Question: I am attempting to use an example dataTables table in my application but am met with an exception when using the standard '<URL>' initialiser.
- - -
Here is a screenshot of my js in the Chrome Developer Tools:

Note: Grid.js is being displayed and Site.js only controlling changes to the _Layout page to format the navigation bar.
To load the jquery and dataTables js files I am using bundles (MVCs BundleConfig.cs). I load the jquery file in the header of my _Layout file which renders the cshtml Grid. At the top of Grid.cshtml I am loading the dataTables.js file. Below are how the bundles are specified:
'''
bundles.Add(new ScriptBundle("~/bundles/jquery").Include(
"~/Scripts/jquery-{version}.js"));
bundles.Add(new ScriptBundle("~/bundles/Grid").Include(
"~/Scripts/jquery.dataTables.js",
"~/Scripts/Grid.js"));
'''
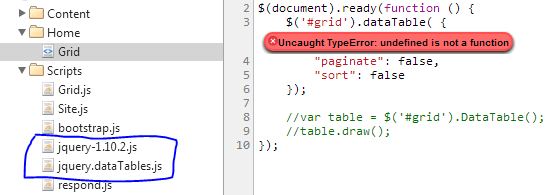
Answer: This exception was being thrown as the JQuery script was being added to the page twice (at the top and bottom) which was causing dataTables to be undefined. If this happens to you, check Source for multiple instances of jquery and ensure there is only one.